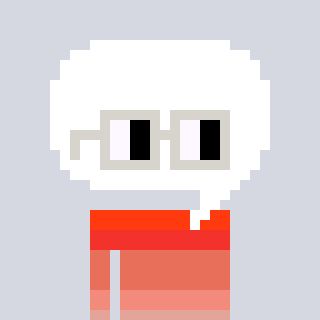
a pixel art character with square light gray glasses, a speech bubble-shaped head and a bege-colored body on a cool background